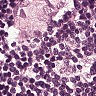
Metastatic tissue present: yes